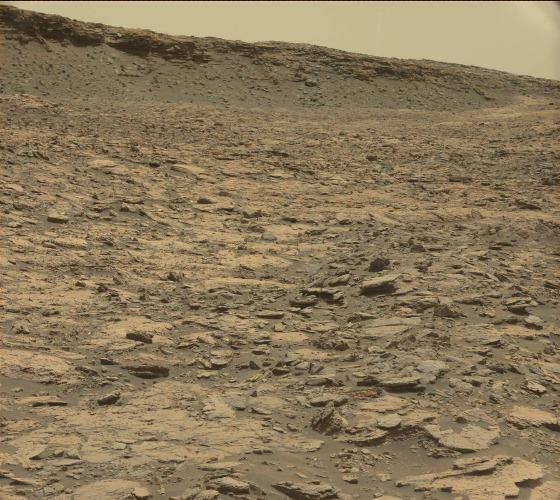
Terrain classes present: Bedrock, Gravel / Sand / Soil, Rock, Shadow, Sky / Distant Mountains